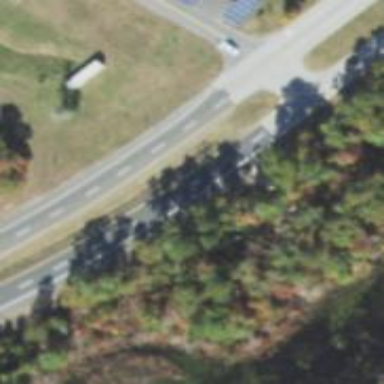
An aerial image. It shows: Asphalt road classified as trunk highway.